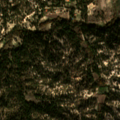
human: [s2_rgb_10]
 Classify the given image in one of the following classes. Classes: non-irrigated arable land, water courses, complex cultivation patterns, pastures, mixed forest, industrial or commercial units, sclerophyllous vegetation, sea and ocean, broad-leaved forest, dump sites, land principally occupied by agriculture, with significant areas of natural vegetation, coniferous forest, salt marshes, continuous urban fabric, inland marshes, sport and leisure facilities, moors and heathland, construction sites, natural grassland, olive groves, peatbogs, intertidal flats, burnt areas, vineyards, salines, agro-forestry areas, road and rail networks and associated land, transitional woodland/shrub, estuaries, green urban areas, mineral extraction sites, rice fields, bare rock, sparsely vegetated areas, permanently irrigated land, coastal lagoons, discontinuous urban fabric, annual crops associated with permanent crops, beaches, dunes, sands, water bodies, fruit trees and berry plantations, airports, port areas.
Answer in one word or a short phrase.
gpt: complex cultivation patterns, agro-forestry areas, broad-leaved forest